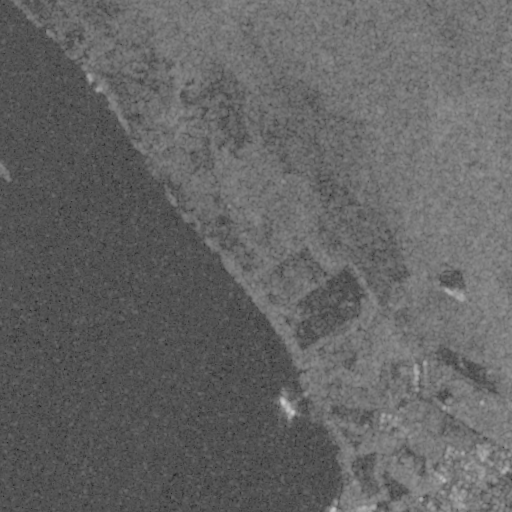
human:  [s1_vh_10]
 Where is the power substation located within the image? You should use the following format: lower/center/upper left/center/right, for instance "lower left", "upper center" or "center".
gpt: The power substation is located in the lower right of the image.
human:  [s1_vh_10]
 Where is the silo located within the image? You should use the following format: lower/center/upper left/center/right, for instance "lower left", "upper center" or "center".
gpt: The silo is located in the lower right of the image.
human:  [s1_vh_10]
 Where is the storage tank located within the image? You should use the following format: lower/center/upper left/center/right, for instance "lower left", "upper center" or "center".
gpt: The storage tank is located in the lower right of the image.
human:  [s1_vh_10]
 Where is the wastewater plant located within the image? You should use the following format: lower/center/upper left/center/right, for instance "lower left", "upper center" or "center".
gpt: The wastewater plant is located in the lower right of the image.
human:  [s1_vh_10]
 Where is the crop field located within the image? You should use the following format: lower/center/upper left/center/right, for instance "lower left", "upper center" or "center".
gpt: There is no crop field in the image.

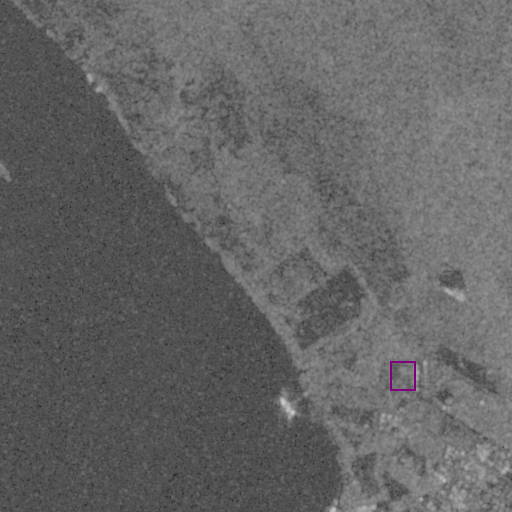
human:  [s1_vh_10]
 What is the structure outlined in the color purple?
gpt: The structure outlined in purple is a wastewater plant.
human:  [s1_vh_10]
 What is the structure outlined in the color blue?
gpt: There is no blue outline.